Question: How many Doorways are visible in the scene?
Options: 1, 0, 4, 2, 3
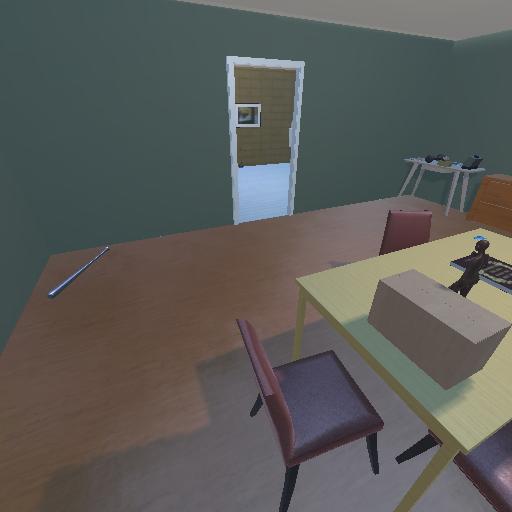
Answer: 1